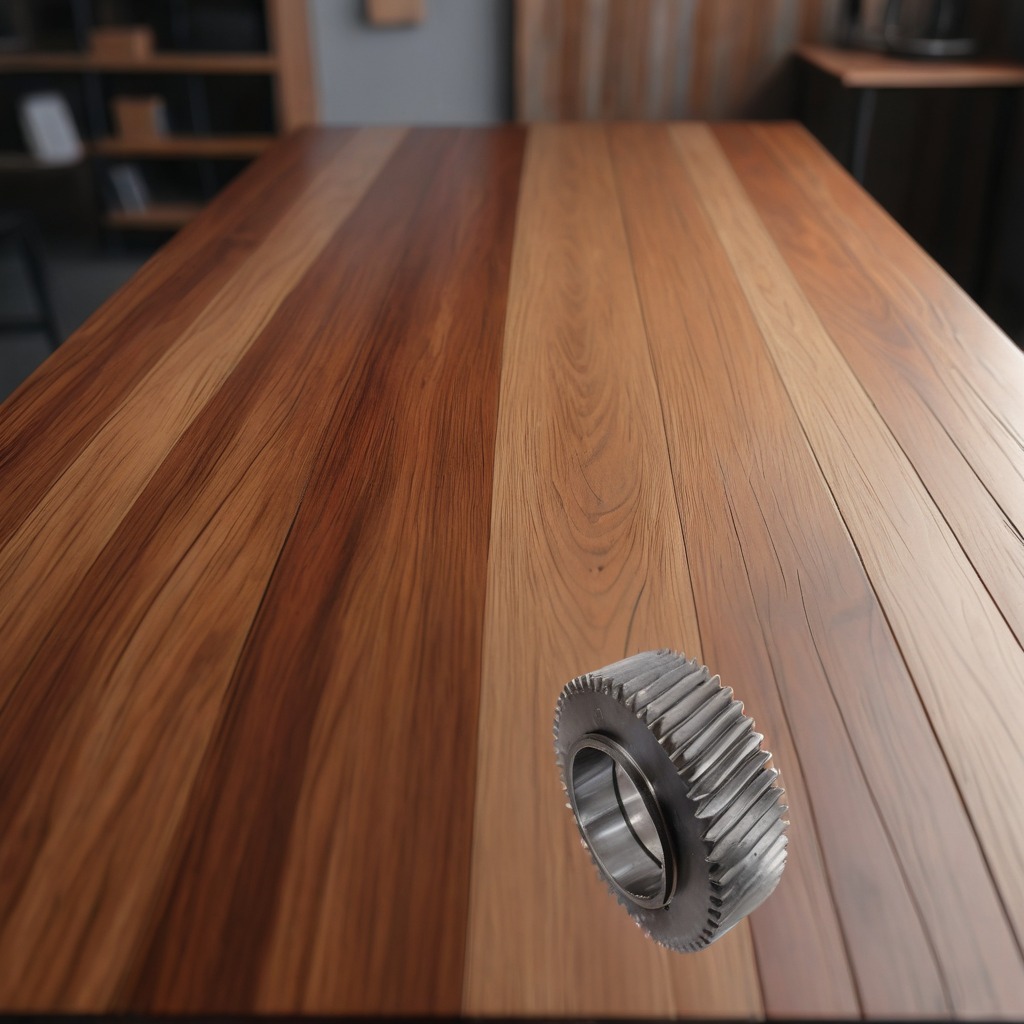
A steel gear with teeth is lying on the wooden table.